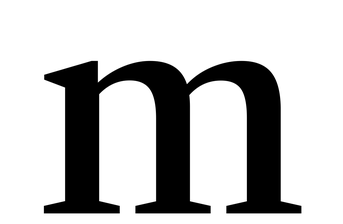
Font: LibreCaslonText_Medium